Question: I'm using TFS 2013 to build an MVC application and while trying to do a check-in, sometimes, this error occurs.

This only happens when it's configured to do a Gated Check-in and when I turn it off, it just works, but sooner or later it comes back again.
Does anyone know why is this happening?
Thanks.
The problem is a PendChange permission in a transform of a config file. However, I'm checking the permissions and the user is "inherited allowed" to check-in the file.
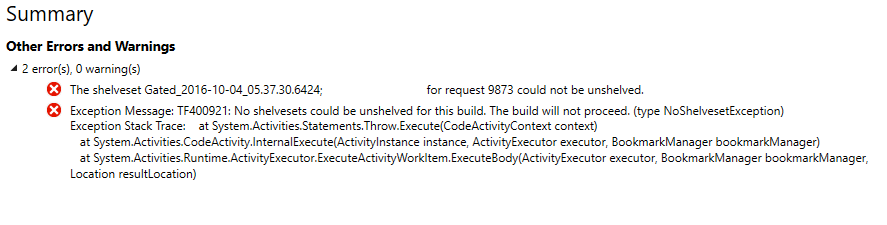
Answer: According to the error message, if you are using server workspace and enable multiple checked out. This maybe the root cause.
the multiple checked out() and try it again.
<URL>